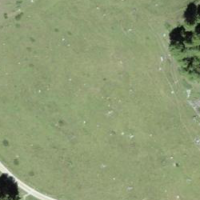
EUNIS habitat code: 26
Species observed at this site:
Geum montanum